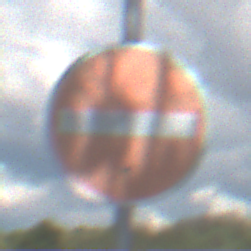
Verkehrszeichen: VerbotDerEinfahrt
Umgebung: Outdoor, Nature
Tageszeit: Midday
Wetter: PartlyCloudy
Licht: Natural
Jahreszeit: NotSpecified
Kontrast: HighContrast